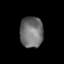
Tissue: lung
Cell type: T cells
Senescence score: 0.2374
Nuclear area (px): 705
Mean DAPI intensity: 112.674